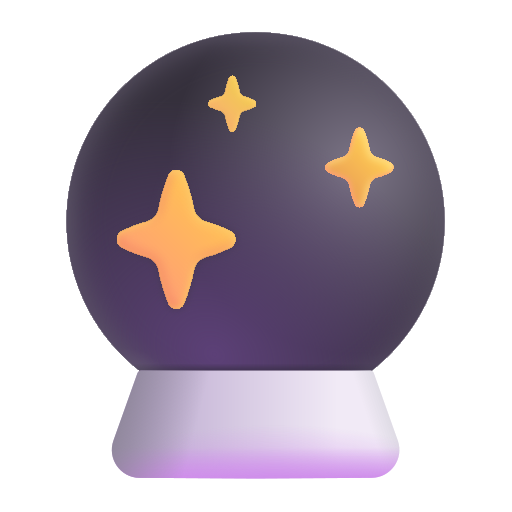
crystal ball color